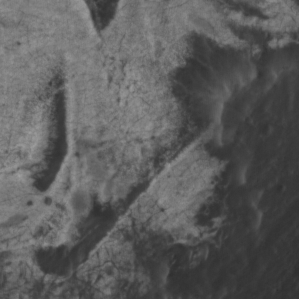
Label: non_frost